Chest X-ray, AP view. Patient: 55 years old, sex F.
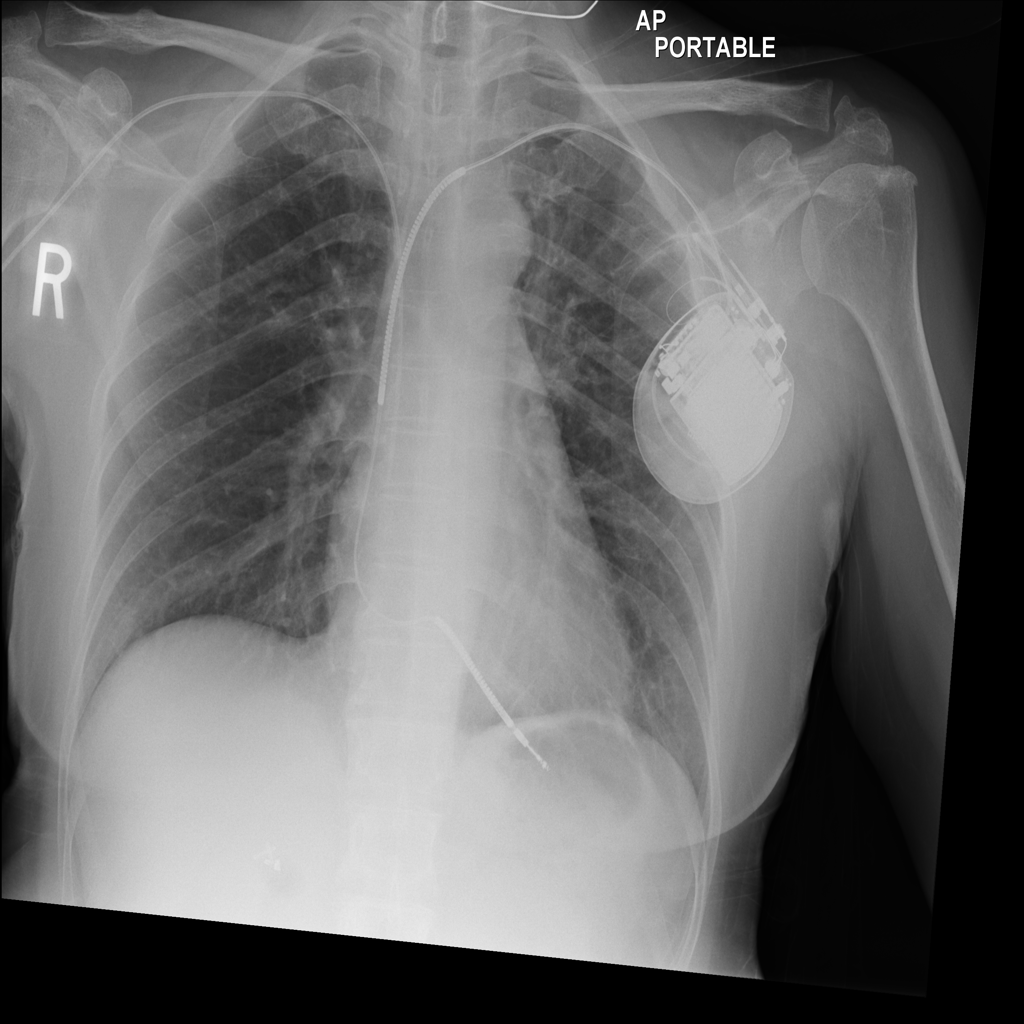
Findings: No Finding